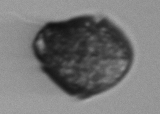
Label: Margalefidinium